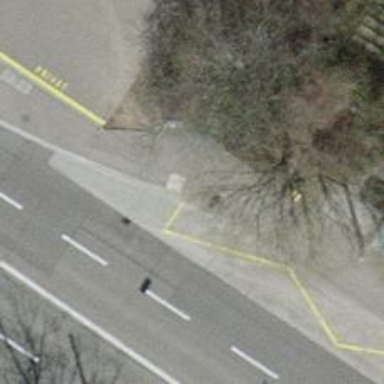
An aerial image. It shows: Bus stop with shelter. It is platform for public transport.